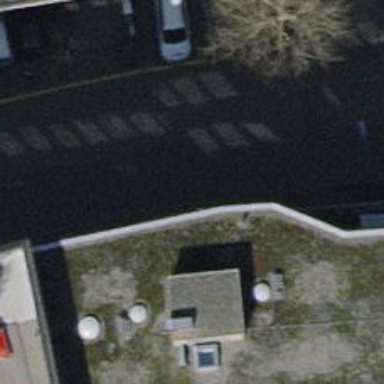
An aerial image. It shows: Bicycle parking area with bollard.